Question:
Why the foreach binding in the pagination is rendering the same page number two times?
I have only one object in the array 'allPagesPosition' and still it renders two times.
'''
<script type="text/javascript" src="http://ajax.googleapis.com/ajax/libs/jquery/1.11.0/jquery.min.js">
</script>
<script type="text/javascript" src="//cdnjs.cloudflare.com/ajax/libs/knockout/3.1.0/knockout-min.js">
</script>
<script type="text/javascript" src="http://cdnjs.cloudflare.com/ajax/libs/knockout.mapping/2.4.1/knockout.mapping.js">
</script>
<script type="text/javascript">
var PositionModel = function (data) {
console.log('mouse');
////////debugger;
var self = this;
self.PositionSortDescending = -1;
self.listPosition = ko.mapping.fromJS(data);
console.log(self.listPosition()[0].Id());
if (self.listPosition == undefined) {
self.listPosition = ko.observableArray();
}
self.pageSizePosition = ko.observable(10);
self.pageIndexPosition = ko.observable(0);
self.selectedItemPosition = ko.observable();
self.positionToEdit = ko.observable();
self.sortPosition = function (item) {
//debugger;
self.listPosition.sort(function (a, b) {
//debugger;
var aID = a.Name();
var bID = b.Name();
return (aID == bID) ? 0 : (aID > bID) ? self.PositionSortDescending : -self.PositionSortDescending;
});
self.PositionSortDescending = -self.PositionSortDescending;
self.listPosition.valueHasMutated();
};
self.addPosition = function () {
////debugger;
var newItem = ko.mapping.fromJS({
Id: 0,
Name: ''
});
//data.splice(0, 0, newItem); //index, homManyToRemove, elementsToAdd [e1, e2, ... ]
//self.listPosition().push(newItem);
//ko.mapping.fromJS(data, self.listPosition);
self.listPosition.splice(0, 0, newItem);
self.listPosition.valueHasMutated();
self.moveToPagePosition(self.maxPageIndexPosition());
self.positionToEdit(newItem);
$('#txtPositionName').focus();
//////debugger;
};
self.savePosition = function () {
////debugger;
var item = self.positionToEdit();
$.ajax({
url: "../api/userApi/SavePosition",
type: "POST",
data: ko.toJSON(item),
contentType: 'application/json; charset=utf-8',
dataType: 'json',
success: function (data) {
////debugger;
if (data != null) {
item.Id(data.Id);
}
}
});
self.positionToEdit(null);
};
self.cancelSavingPosition = function () {
////////debugger;
self.positionToEdit(null);
}
self.removePosition = function (item) {
//debugger;
if (item.Id) {
if (confirm('Are you sure you wish to delete this item?')) {
self.listPosition.remove(item);
$.ajax({
url: "../api/userApi/DeletePosition",
data: ko.toJSON(item),
type: "DELETE",
contentType: 'application/json; charset=utf-8',
dataType: 'json',
success: function (data) {
//debugger;
}
});
if (self.pageIndexPosition() > self.maxPageIndexPosition()) {
self.moveToPagePosition(self.maxPageIndexPosition());
}
}
} else {
self.listPosition().remove(item);
if (self.pageIndexPosition() > self.maxPageIndexPosition()) {
self.moveToPagePosition(self.maxPageIndexPosition());
}
}
}
self.selectPosition = function (item) {
////////debugger;
self.selectedItemPosition(item);
}
self.templateToUsePosition = function (item) {
//////debugger;
console.log(item.Name());
var compare = self.positionToEdit();
var str = compare === item ? 'editTmplPosition' : 'itemsTmplPosition';
//debugger;
return str;
};
self.editPosition = function (item) {
////////debugger;
self.positionToEdit(item);
};
self.pagedListPosition = ko.dependentObservable(function () {
//////debugger;
var size = self.pageSizePosition();
var start = self.pageIndexPosition() * size;
var list = self.listPosition.slice(start, start + size);
//////debugger;
return list;
});
self.maxPageIndexPosition = ko.dependentObservable(function () {
//////debugger;
var maxPageIndex = Math.ceil(self.listPosition().length / self.pageSizePosition()) - 1;
console.log('page index = ' + maxPageIndex);
return maxPageIndex;
});
self.previousPagePosition = function () {
////////debugger;
if (self.pageIndexPosition() > 0) {
self.pageIndexPosition(self.pageIndexPosition() - 1);
}
};
self.nextPagePosition = function () {
////////debugger;
if (self.pageIndexPosition() < self.maxPageIndexPosition()) {
self.pageIndexPosition(self.pageIndexPosition() + 1);
}
};
self.allPagesPosition = ko.dependentObservable(function () {
////////debugger;
var pages = [];
for (i = 0; i <= self.maxPageIndexPosition() ; i++) {
console.log('page-' + i);
pages.push({
pageNumber: (i + 1)
});
}
return pages;
});
self.moveToPagePosition = function (index) {
//////debugger;
self.pageIndexPosition(index);
};
};
$(function () {
ko.applyBindings(new PositionModel([{
Id: 1,
Name: 'abc'
}, { Id: 2, Name: 'def' }]));
});
</script>
<div id="abcd">
<div>
<table style="width: 400px">
<p>
<a data-bind="click: addPosition" href="#" title="edit">Add</a>
</p>
<thead>
<tr>
<th>
<a href="#" data-bind="click: sortPosition" >position</a>
</th>
<th style="width: 100px; text-align: right;" />
</tr>
</thead>
<tbody data-bind="template: { name: templateToUsePosition, foreach: pagedListPosition }" />
</table>
<div >
<ul>
<li data-bind="css: { disabled: pageIndexPosition() === 0 }">
<a href="#" data-bind="click: previousPagePosition" >previous</a>
</li>
</ul>
<div data-bind="text: ko.toJSON(allPagesPosition)"></div>
<ul data-bind="foreach: allPagesPosition">
<li data-bind="css: { active: $data.pageNumber === ($parent.pageIndexPosition() + 1) }">
<a href="#" data-bind="text: $data.pageNumber, click: function () { $parent.moveToPagePosition($data.pageNumber - 1); }" />
</li>
</ul>
<ul>
<li data-bind="css: { disabled: pageIndexPosition() === maxPageIndexPosition() }">
<a href="#" data-bind="click: nextPagePosition" >next</a>
</li>
</ul>
</div>
<script id="itemsTmplPosition" type="text/html">
<tr style="width: auto" data-bind="click: $parent.selectPosition, css: { 'info': $data === $parent.selectedItemPosition() }">
<td style="width: auto" data-bind="text: Name" />
<td style="width: 200px">
<a data-bind="click: $parent.editPosition" href="#" title="edit">
<i />
</a>
<a data-bind="click: $parent.removePosition" href="#" title="remove">
<i />
</a>
</td>
</tr>
</script>
<script id="editTmplPosition" type="text/html">
<tr>
<td>
<input style="width: auto" id="txtPositionName" data-bind="value: Name" />
</td>
<td >
<a data-bind="click: $parent.savePosition" href="#" title="save">
<i />
</a>
<a data-bind="click: $parent.cancelSavingPosition" href="#" title="cancel">
<i />
</a>
</td>
</tr>
</script>
</div>
</div>
'''
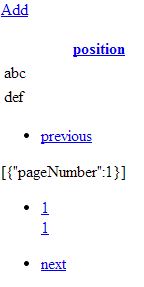
Answer: 'a' elements cannot be self closed. This leads to invalid HTML markup which confuses Knockout.
To fix it you just need to correctly close your 'a' element in your 'allPagesPosition' list:
'''
<ul data-bind="foreach: allPagesPosition">
<li>
<a href="#" data-bind="text: $data.pageNumber"></a>
</li>
</ul>
'''
Demo <URL>.